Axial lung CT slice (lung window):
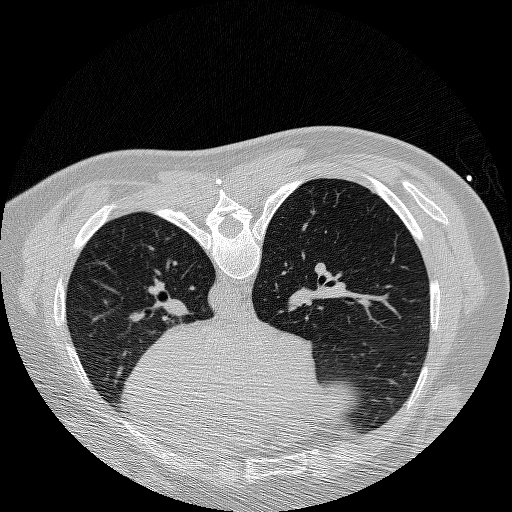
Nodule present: no